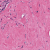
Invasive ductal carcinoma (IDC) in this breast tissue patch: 0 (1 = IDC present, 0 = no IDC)